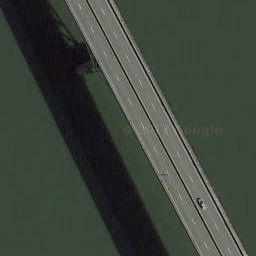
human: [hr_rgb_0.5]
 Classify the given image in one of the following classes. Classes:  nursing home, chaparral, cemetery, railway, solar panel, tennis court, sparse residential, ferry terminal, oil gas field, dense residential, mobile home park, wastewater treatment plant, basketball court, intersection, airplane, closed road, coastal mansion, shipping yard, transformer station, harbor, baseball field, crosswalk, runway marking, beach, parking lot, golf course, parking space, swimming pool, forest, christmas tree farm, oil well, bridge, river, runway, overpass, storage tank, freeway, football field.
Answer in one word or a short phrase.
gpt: bridge